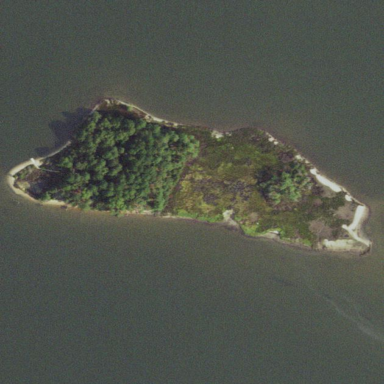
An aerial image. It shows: Islet.